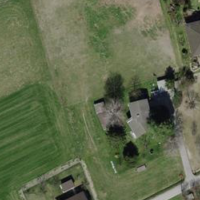
EUNIS habitat code: 52
Species observed at this site:
Anas platyrhynchos